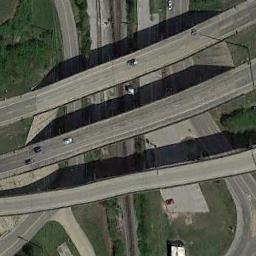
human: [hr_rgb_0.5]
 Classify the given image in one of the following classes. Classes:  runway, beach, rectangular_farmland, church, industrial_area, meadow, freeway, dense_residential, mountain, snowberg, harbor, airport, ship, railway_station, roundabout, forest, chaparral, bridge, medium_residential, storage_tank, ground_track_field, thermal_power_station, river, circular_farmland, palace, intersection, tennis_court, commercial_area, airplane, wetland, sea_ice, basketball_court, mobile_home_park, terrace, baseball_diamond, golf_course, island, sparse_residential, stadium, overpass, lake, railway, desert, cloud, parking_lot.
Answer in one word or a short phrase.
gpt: overpass